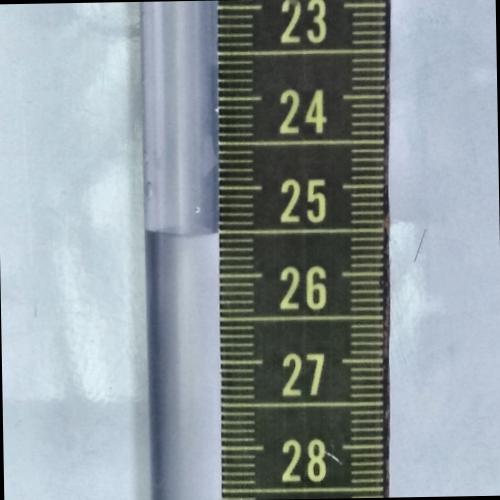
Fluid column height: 25.5 cm